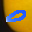
Label: 0